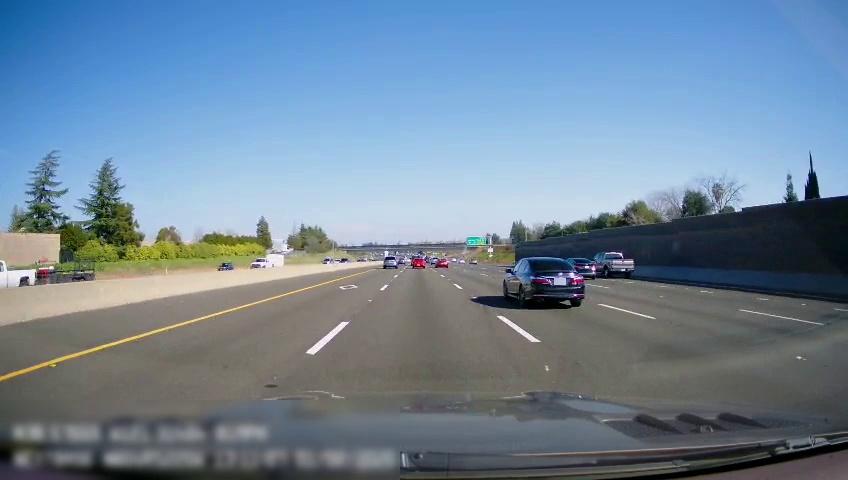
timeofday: Day
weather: Sunny
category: Drivable Space
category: Vehicles | Truck
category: Vehicles | Other LV
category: Vehicles | Truck
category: Vehicles | Car
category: Vehicles | SUV
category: Vehicles | SUV
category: Vehicles | Car
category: Vehicles | Car
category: Vehicles | SUV
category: Vehicles | SUV
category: Vehicles | Truck
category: Vehicles | Car
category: Vehicles | SUV
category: Lanes | Alternate Lane
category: Lanes | Current Lane
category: Lanes | Current Lane
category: Lanes | Alternate Lane
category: Lanes | Alternate Lane
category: Lanes | Alternate Lane
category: Traffic | Signs